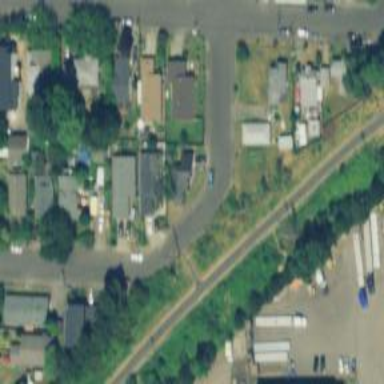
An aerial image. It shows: Residential road with sidewalk on the left side.